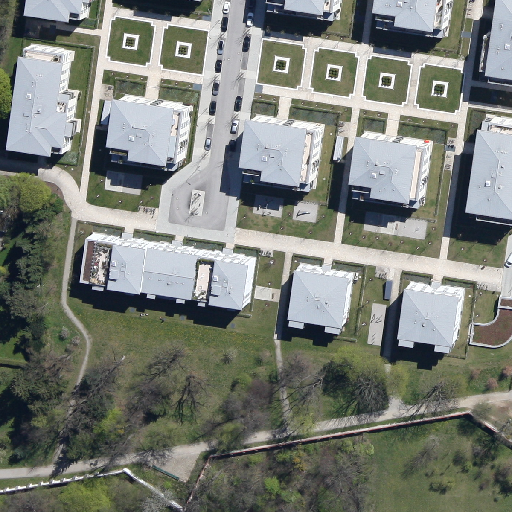
Referring expression: road